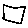
Label: square